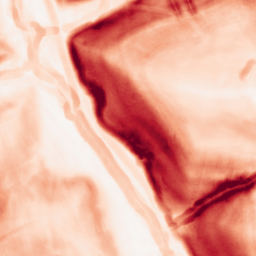
Category: morphological
Decomposition family: morphological_gradient
Decomposition parameters: size: 5
shape: disk
Upsampling method: linear_exact
Upsampling parameters: scale: 2
Upsampling scale: 2